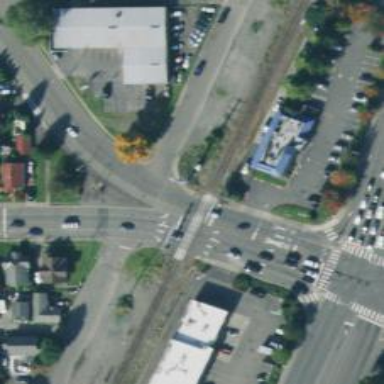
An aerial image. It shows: Crossing for the railway.